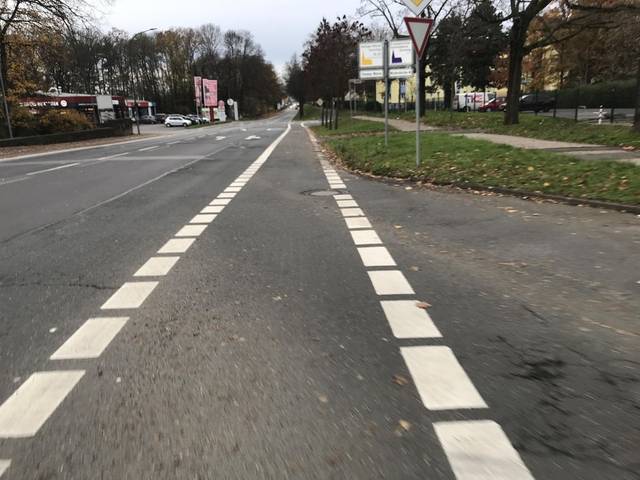
Region: Germany
Coordinates: 50.588, 8.705